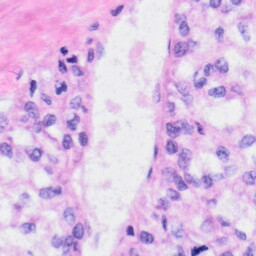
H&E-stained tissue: Liver